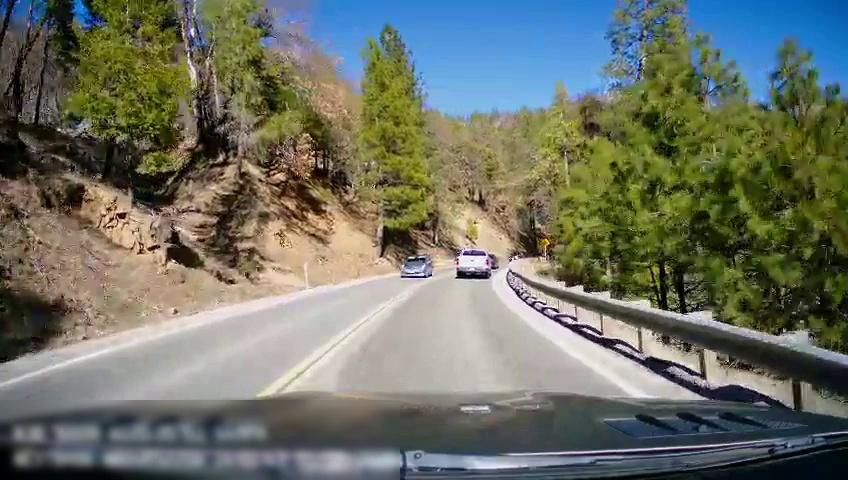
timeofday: Day
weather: Sunny
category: Drivable Space
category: Drivable Space
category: Vehicles | Truck
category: Vehicles | Car
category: Vehicles | Car
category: Lanes | Opposite Lane
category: Lanes | Current Lane
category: Lanes | Opposite Lane
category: Lanes | Current Lane